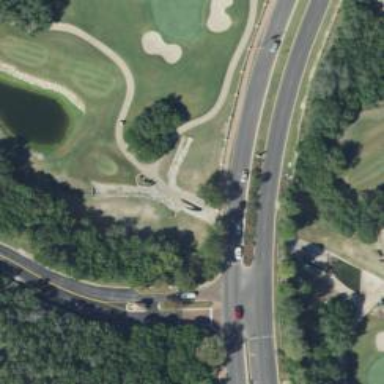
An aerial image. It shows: Pathway for golfing.